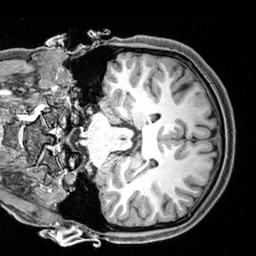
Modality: T1w
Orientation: coronal
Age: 20
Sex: female
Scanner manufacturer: siemens
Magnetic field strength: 3 T
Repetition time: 2.4 s
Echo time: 0.00217 s